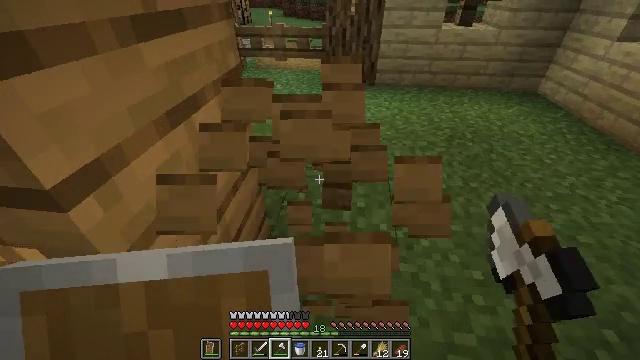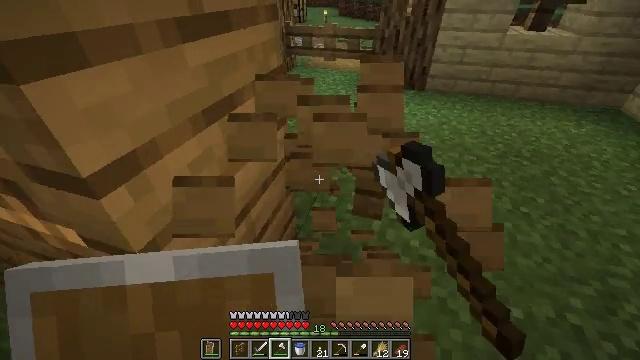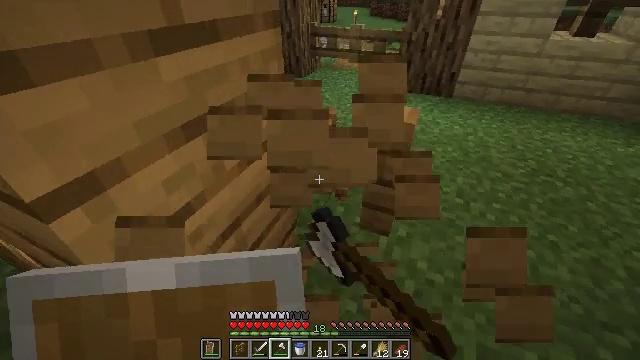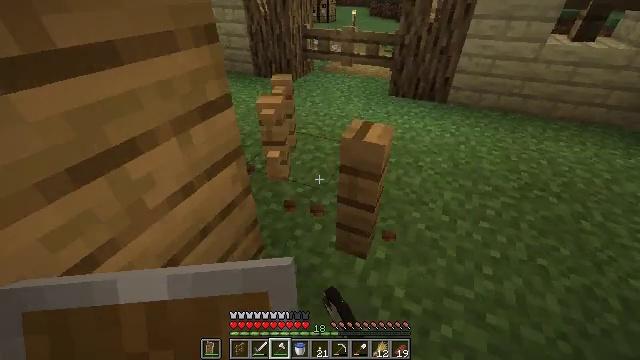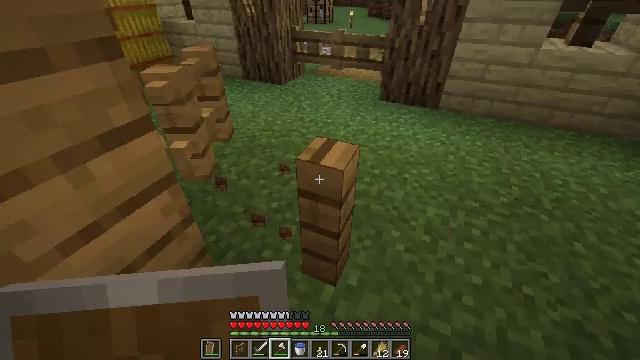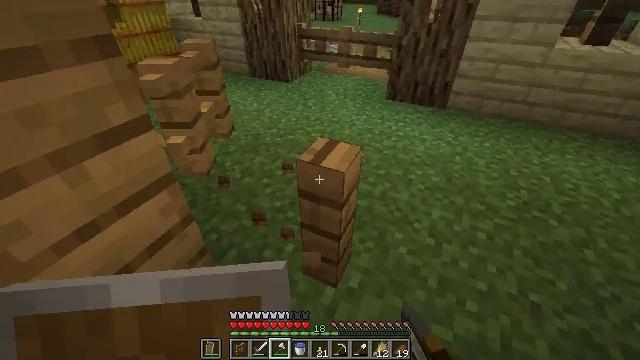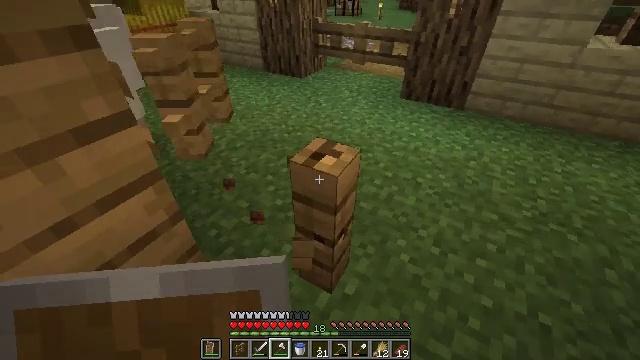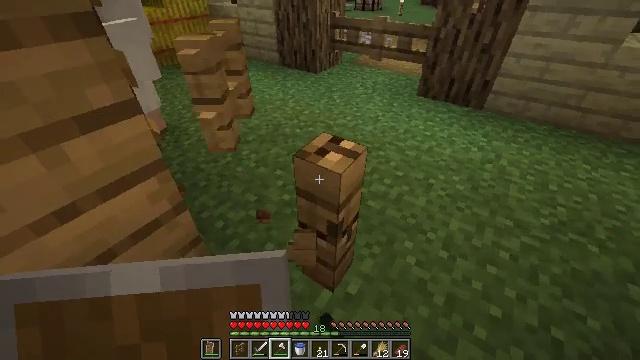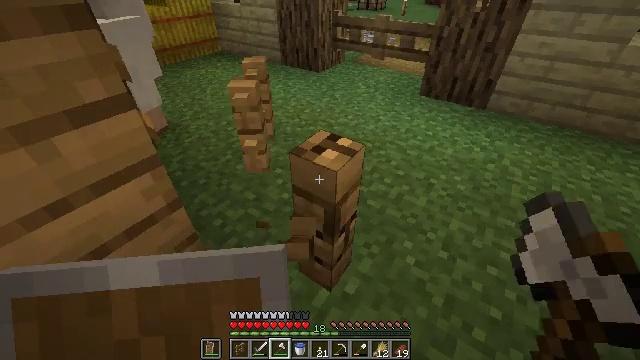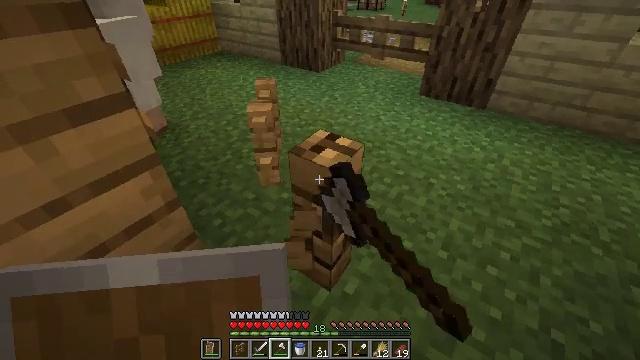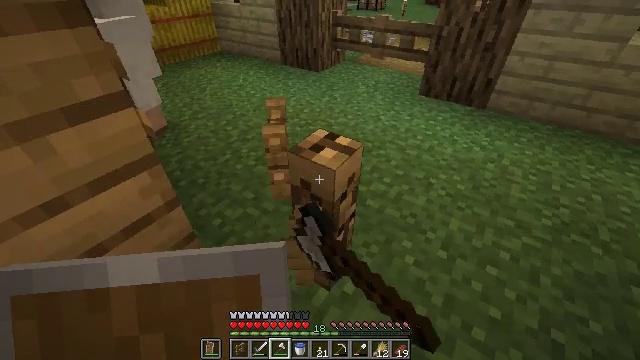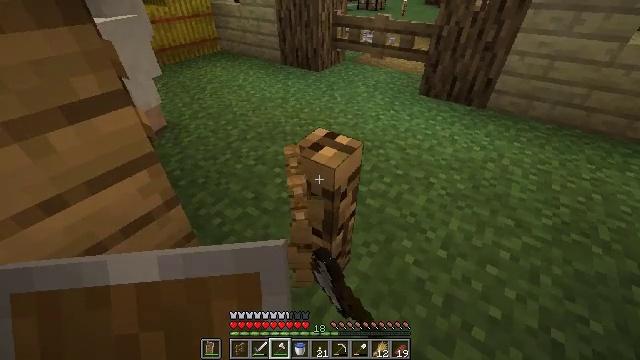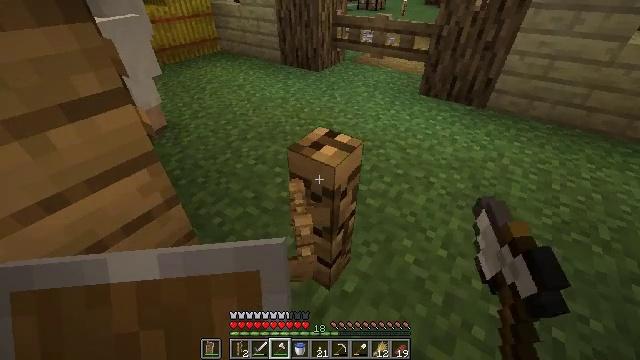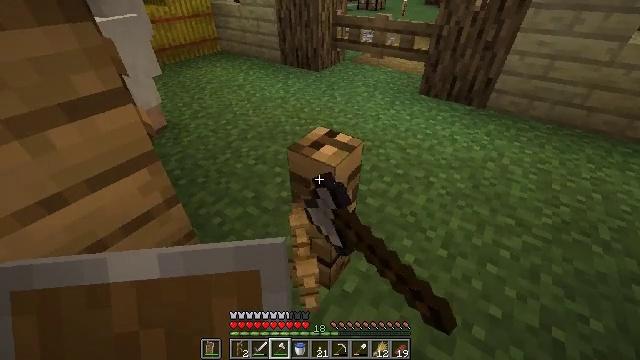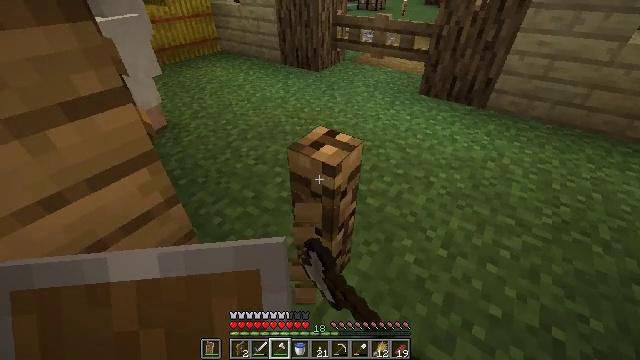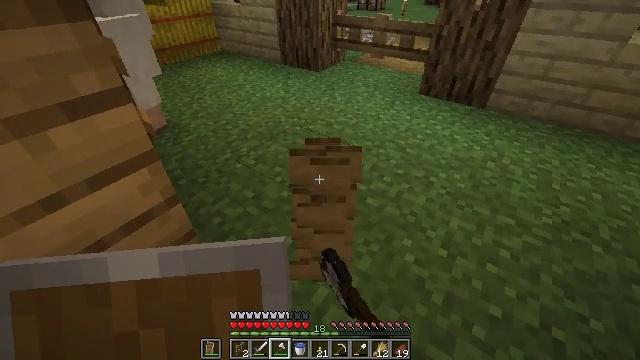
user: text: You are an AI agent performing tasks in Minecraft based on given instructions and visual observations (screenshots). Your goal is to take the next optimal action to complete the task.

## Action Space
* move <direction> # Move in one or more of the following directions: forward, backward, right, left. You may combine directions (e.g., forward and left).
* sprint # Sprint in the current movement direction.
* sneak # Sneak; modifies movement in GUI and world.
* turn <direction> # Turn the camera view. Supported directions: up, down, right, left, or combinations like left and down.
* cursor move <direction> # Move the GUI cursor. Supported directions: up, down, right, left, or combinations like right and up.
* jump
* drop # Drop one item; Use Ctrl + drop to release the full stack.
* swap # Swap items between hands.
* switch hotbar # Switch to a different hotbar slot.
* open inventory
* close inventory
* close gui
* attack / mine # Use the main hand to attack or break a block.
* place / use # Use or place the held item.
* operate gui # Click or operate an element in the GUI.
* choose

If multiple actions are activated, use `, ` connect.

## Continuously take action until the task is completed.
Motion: motion action
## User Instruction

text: Gather the oak fence pieces.
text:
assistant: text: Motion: move forward and move right, turn left, attack / mine
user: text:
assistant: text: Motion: move forward and move right, turn left, attack / mine
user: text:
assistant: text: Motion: move forward and move right, attack / mine
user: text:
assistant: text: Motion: move forward and move right, attack / mine
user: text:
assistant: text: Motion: turn left, attack / mine
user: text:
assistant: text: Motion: turn left, attack / mine
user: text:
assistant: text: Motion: turn left, attack / mine
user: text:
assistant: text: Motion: attack / mine
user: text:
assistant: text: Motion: attack / mine
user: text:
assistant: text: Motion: attack / mine
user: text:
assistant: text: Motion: attack / mine
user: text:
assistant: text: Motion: attack / mine
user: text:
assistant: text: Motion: attack / mine
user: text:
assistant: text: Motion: attack / mine
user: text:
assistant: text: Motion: attack / mine
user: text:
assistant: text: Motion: attack / mine
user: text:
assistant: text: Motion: attack / mine
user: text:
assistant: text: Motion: attack / mine
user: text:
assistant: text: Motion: move forward, attack / mine
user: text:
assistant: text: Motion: attack / mine